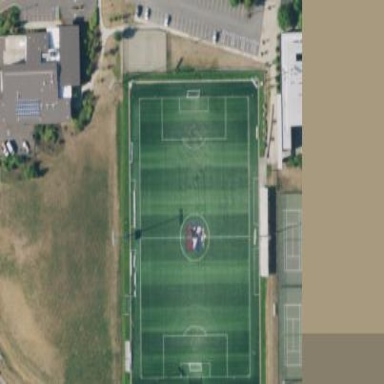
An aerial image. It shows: Soccer pitch for leisureland activities.